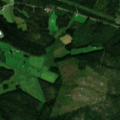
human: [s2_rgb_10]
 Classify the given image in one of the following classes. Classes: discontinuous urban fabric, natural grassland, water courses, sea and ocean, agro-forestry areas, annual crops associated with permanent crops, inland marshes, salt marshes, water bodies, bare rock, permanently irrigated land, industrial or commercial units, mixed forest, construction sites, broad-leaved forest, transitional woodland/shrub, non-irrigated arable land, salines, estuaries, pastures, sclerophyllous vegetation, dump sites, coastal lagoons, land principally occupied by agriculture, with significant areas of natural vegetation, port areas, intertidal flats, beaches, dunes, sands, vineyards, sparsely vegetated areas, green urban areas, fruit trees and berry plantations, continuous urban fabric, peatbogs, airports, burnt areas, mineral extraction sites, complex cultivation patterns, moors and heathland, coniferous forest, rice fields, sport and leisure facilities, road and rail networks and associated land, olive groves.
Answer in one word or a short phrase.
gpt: non-irrigated arable land, land principally occupied by agriculture, with significant areas of natural vegetation, coniferous forest, mixed forest